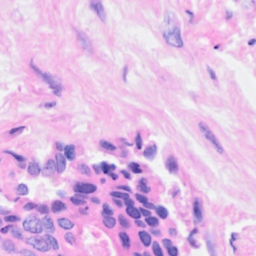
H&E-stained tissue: Breast